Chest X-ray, AP view. Patient: 40 years old, sex F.
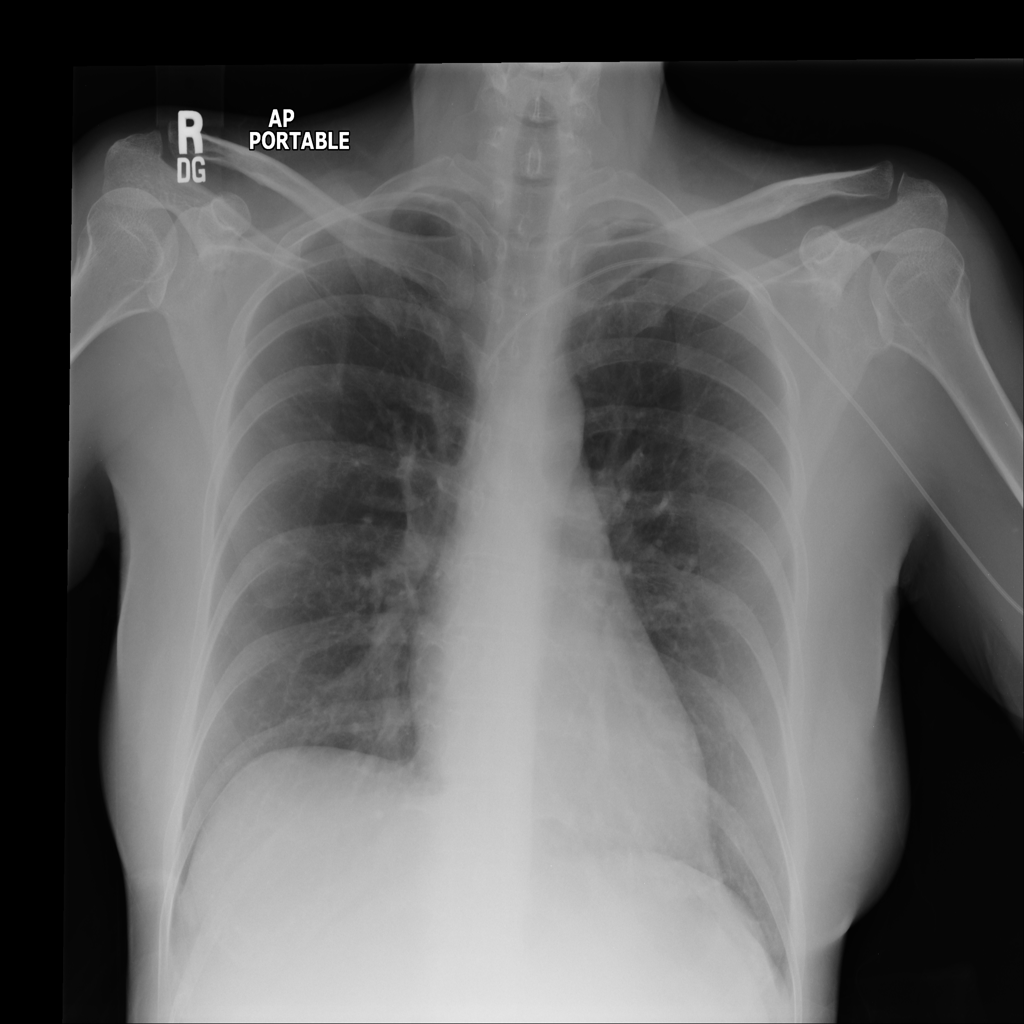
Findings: No Finding